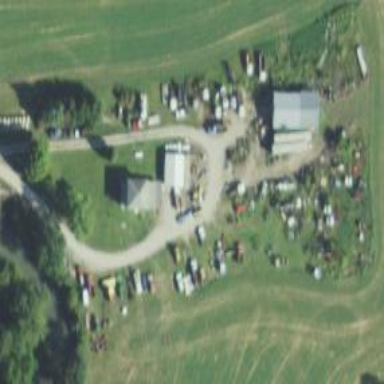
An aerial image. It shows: Farmyard area.